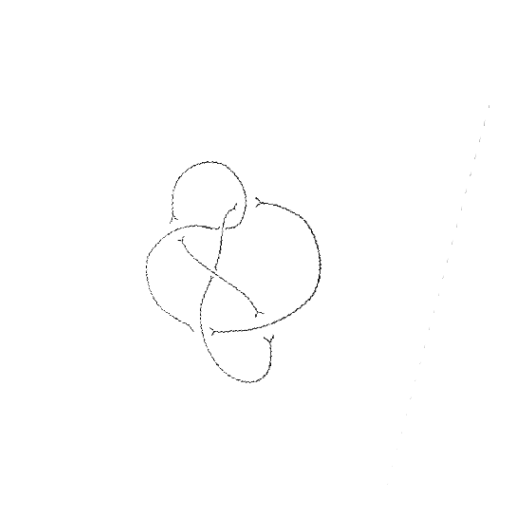
Crossing number: 6